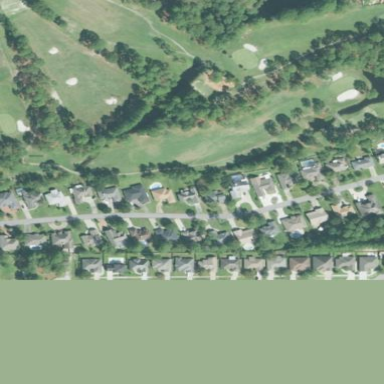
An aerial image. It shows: Residential area consisting of single-family homes.